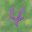
Label: 4